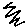
Label: zigzag